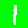
Digit: 1